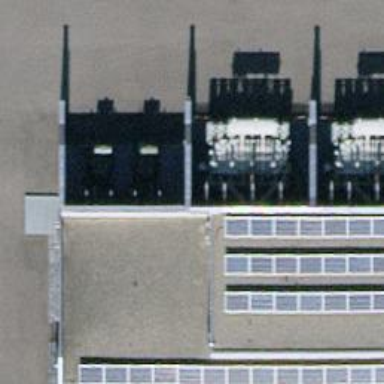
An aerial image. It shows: Outdoor transformer.